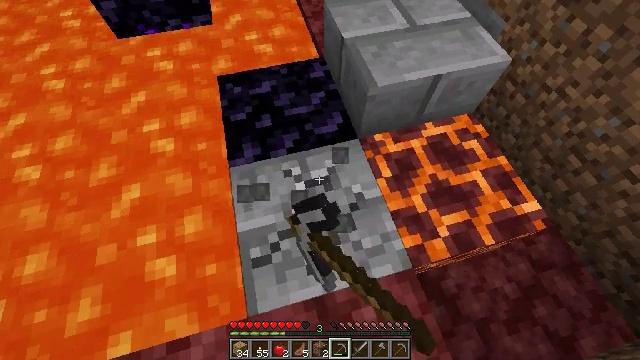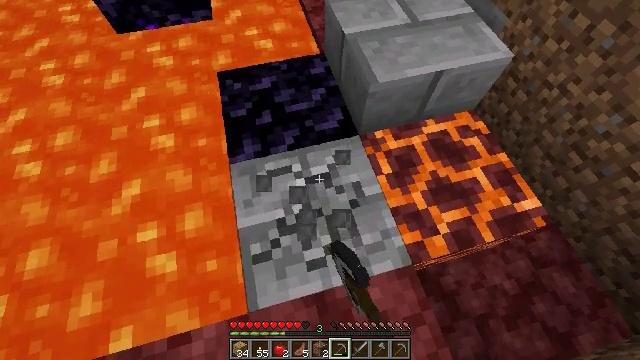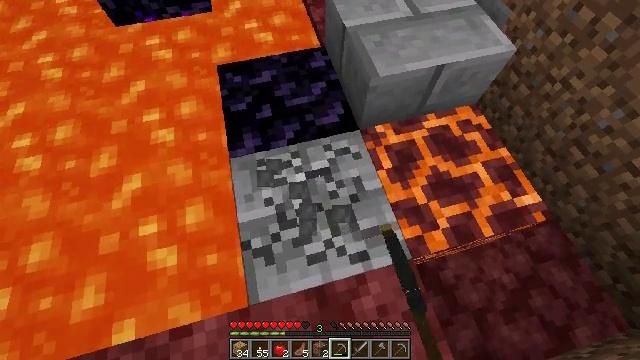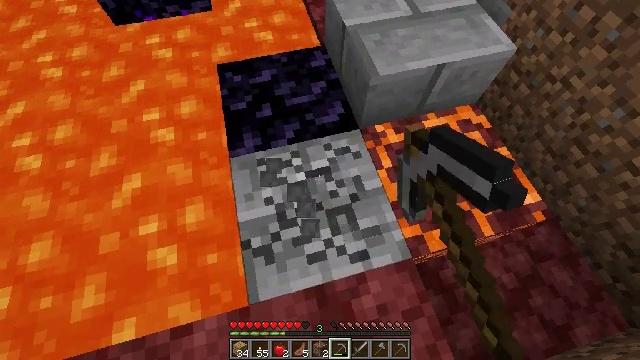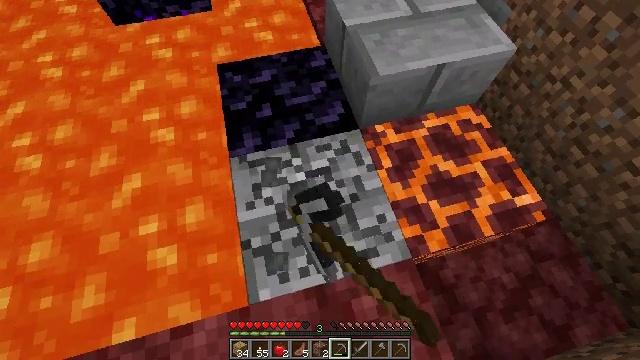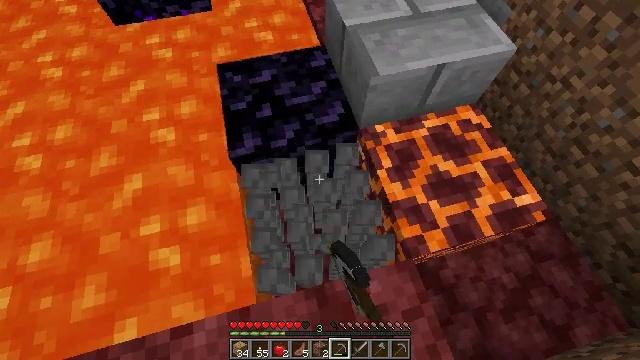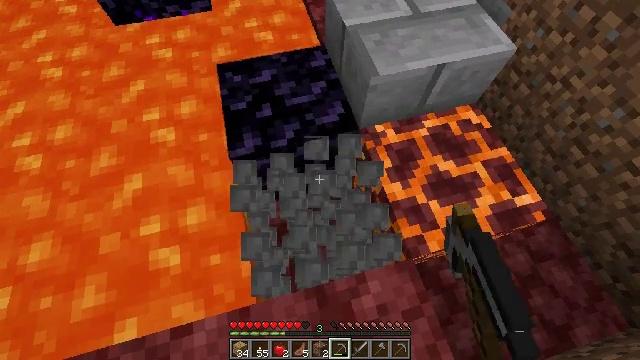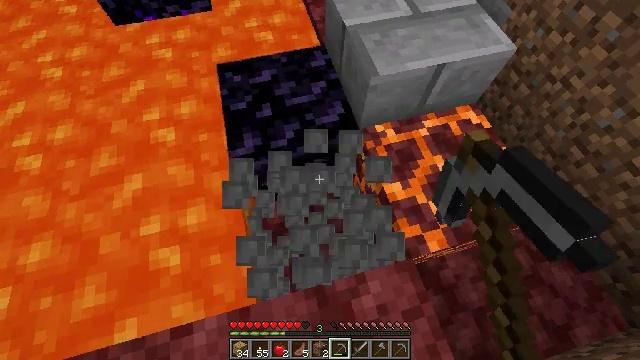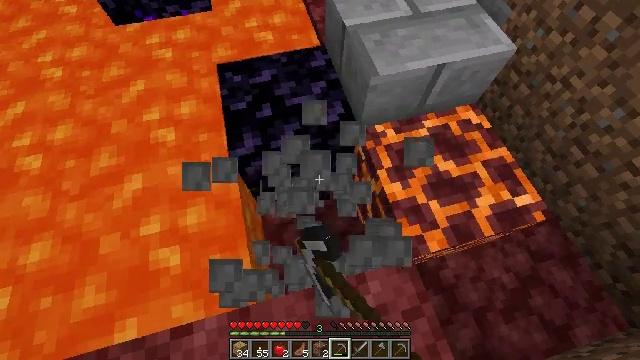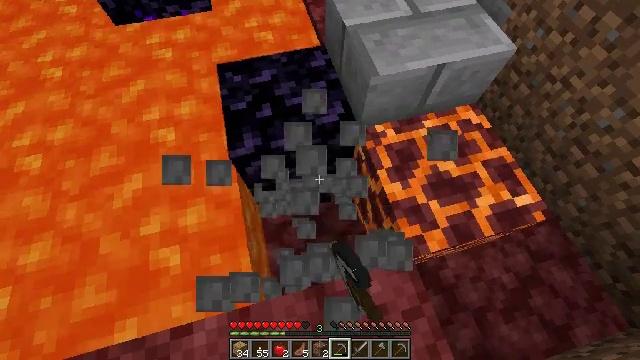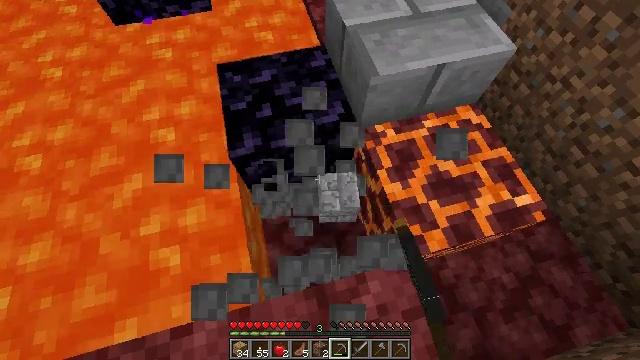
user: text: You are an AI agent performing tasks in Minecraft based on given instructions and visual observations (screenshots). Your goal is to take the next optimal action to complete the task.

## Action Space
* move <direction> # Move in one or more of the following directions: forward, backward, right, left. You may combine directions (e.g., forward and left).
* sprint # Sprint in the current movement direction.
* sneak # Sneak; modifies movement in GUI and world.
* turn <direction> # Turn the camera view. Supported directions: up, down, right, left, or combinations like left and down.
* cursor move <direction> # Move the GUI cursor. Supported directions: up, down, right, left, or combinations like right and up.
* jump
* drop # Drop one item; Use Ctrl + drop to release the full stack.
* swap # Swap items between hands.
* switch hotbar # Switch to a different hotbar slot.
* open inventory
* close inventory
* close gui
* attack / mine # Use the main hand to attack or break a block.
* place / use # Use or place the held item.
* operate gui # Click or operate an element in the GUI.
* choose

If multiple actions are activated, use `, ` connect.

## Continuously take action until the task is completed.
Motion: motion action
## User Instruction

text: Gather the cracked stone bricks from a structure.
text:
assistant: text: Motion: attack / mine
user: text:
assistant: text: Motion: turn down, attack / mine
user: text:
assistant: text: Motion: attack / mine
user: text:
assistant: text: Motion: attack / mine
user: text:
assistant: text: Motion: attack / mine
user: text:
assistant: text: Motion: attack / mine
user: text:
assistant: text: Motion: attack / mine
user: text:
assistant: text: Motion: attack / mine
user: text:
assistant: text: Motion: attack / mine
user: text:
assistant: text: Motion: attack / mine
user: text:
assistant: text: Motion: attack / mine